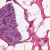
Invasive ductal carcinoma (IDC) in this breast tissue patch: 0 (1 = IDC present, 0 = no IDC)